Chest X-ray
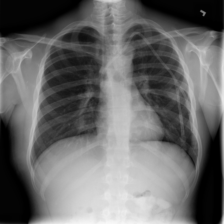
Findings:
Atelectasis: negative
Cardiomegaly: negative
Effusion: negative
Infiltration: negative
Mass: positive
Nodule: negative
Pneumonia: negative
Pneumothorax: negative
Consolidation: negative
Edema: negative
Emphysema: positive
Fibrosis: negative
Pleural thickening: negative
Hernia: negative